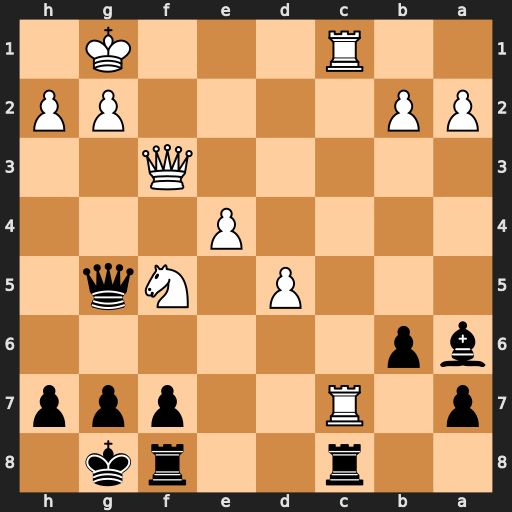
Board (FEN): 2r2rk1/p1R2ppp/bp6/3P1Nq1/4P3/5Q2/PP4PP/2R3K1
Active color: b
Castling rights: -
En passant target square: -
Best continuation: Qxc1+ Rxc1 Rxc1+ Kf2 Rf1+ Ke3 Rxf3+